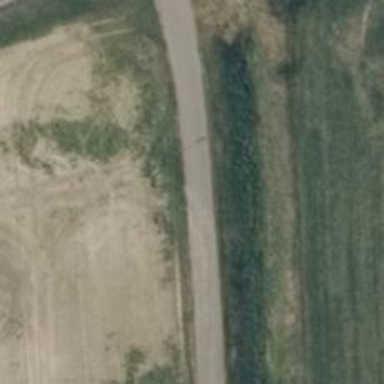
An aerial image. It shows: Asphalt track with grade1 surface.